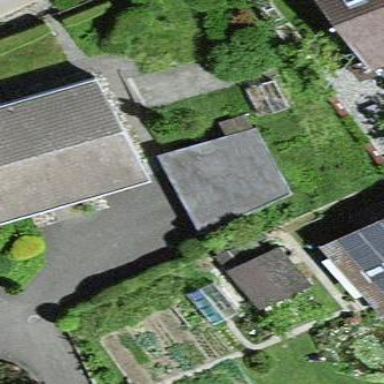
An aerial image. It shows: Garage building.